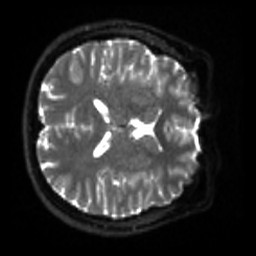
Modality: sbref
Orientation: axial
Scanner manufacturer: siemens
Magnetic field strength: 3 T
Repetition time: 4 s
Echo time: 0.0594 s